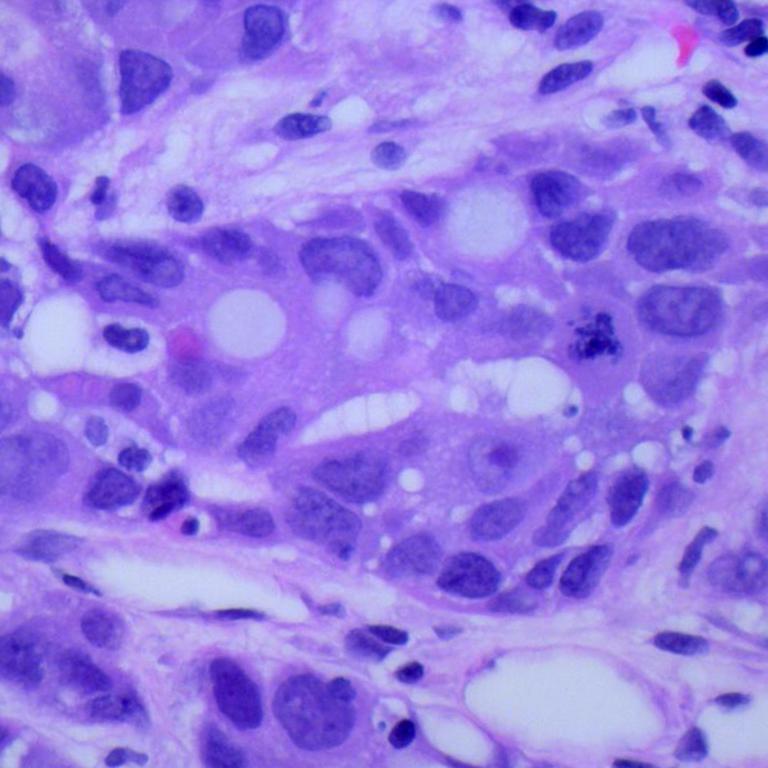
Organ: lung
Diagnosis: adenocarcinomas